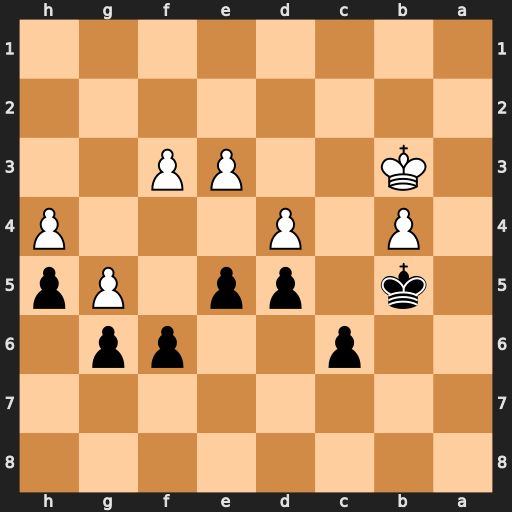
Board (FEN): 8/8/2p2pp1/1k1pp1Pp/1P1P3P/1K2PP2/8/8
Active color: b
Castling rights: -
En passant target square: -
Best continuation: fxg5 dxe5 Kb6